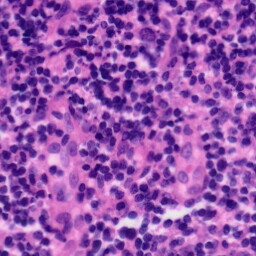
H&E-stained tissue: Tonsil